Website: home-depot
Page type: payment
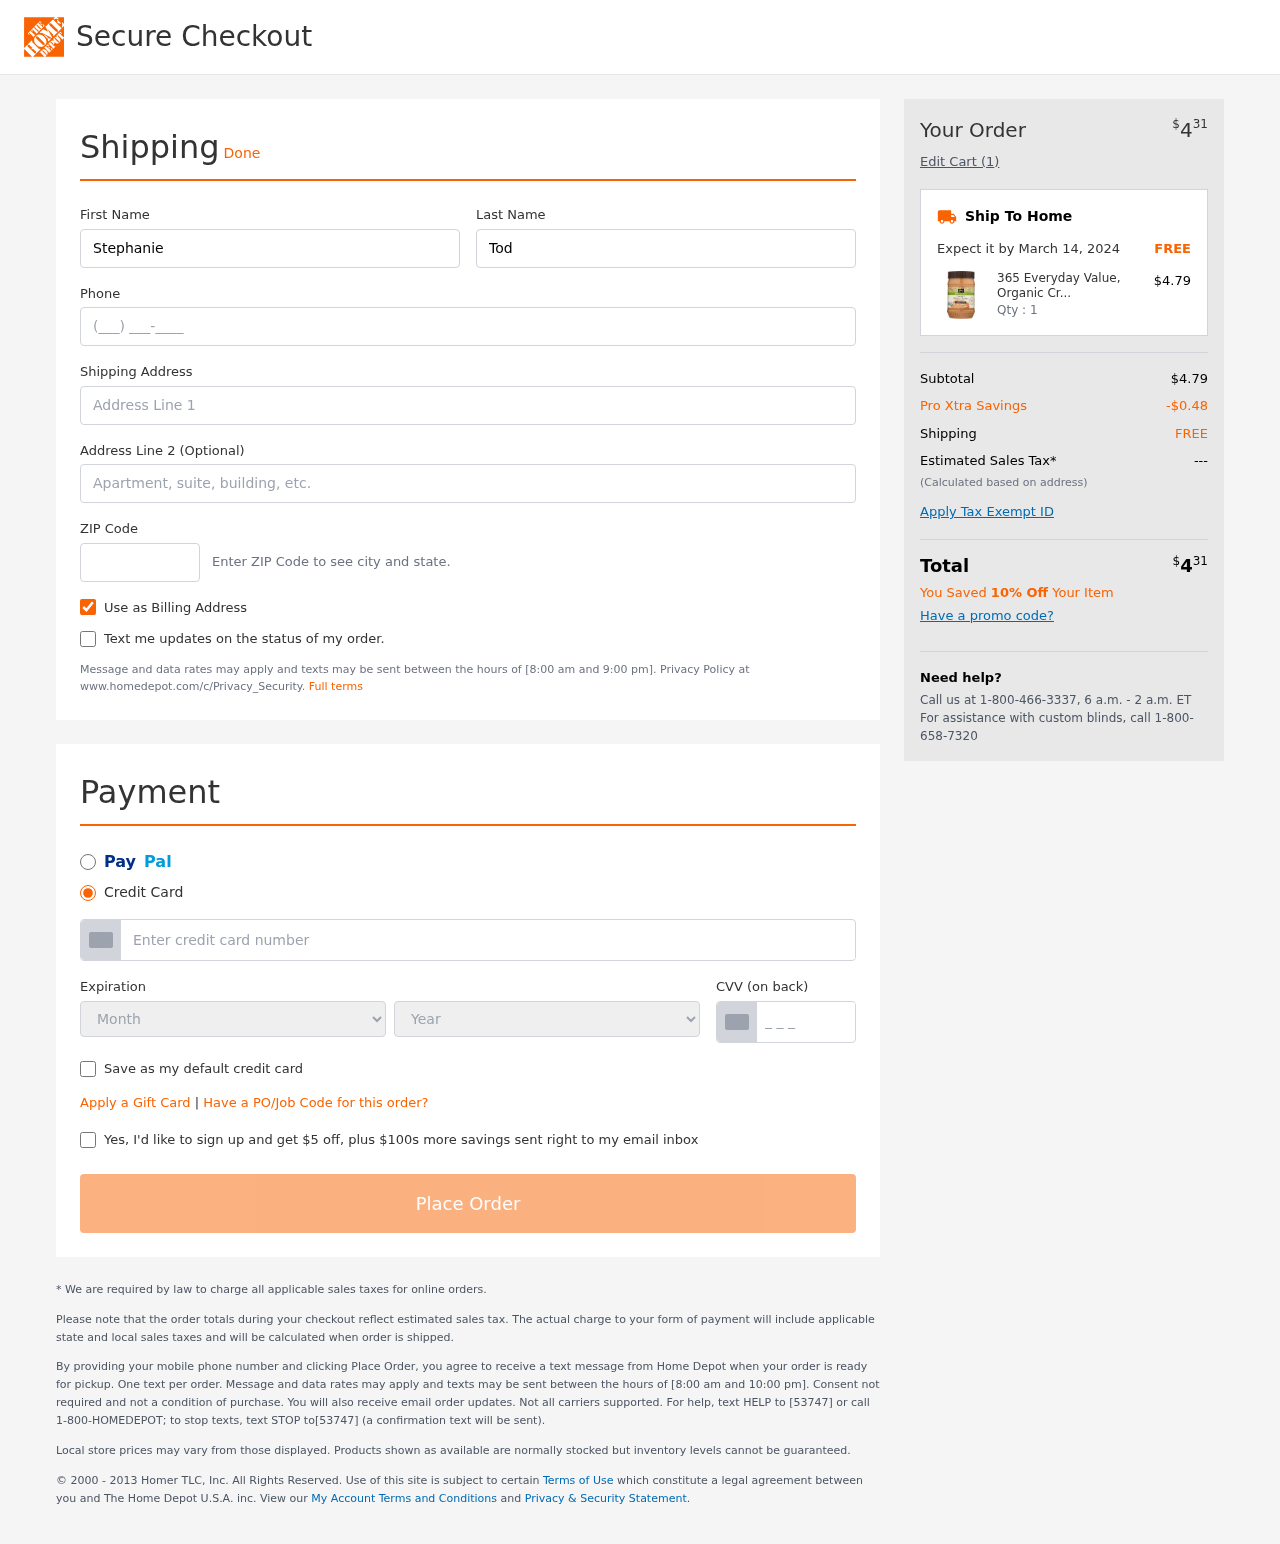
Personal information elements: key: PII_CARD_CVV
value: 0898
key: PII_CARD_EXPIRY_MONTH
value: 03
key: PII_CARD_EXPIRY_YEAR
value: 28
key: PII_CARD_NUMBER
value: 3440 7054 9961 215
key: PII_FIRSTNAME
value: Stephanie
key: PII_LASTNAME
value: Todd
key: PII_PHONE
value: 9338172517
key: PII_POSTCODE
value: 97653
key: PII_STREET
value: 449 Mullen Neck Suite 114
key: PII_STREET2
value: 0892 Priscilla Crossroad
Product elements: key: PRODUCT1_NAME
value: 365 Everyday Value, Organic Creamy Peanut Butter, Unsweetened, 16 oz
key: PRODUCT1_PRICE
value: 4.79
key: PRODUCT1_QUANTITY
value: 1
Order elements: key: ORDER_TOTAL
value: $431
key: ORDER_NUM_ITEMS
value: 1
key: ORDER_DELIVERY_DATE
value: March 14, 2024
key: ORDER_SUBTOTAL
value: $4.79
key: ORDER_DISCOUNT
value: -$0.48
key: ORDER_SHIPPING_COST
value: FREE